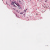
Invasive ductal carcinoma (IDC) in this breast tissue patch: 0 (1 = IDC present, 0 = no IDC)